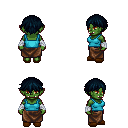
a pixel art fantasy rpg character, female body template, orc, green skin, teal pirate shirt, robe skirt, raven short bangs hairstyle, white cloth bandages, brown slippers, four views (front, back, left, right), 2x2 character sprite sheet, small pixel art, hard edges, no anti-aliasing